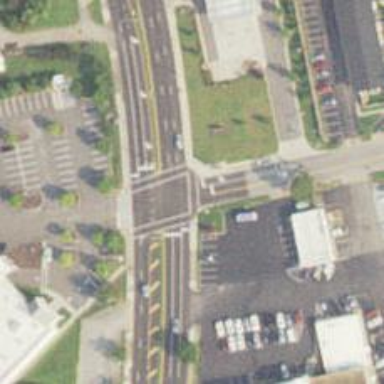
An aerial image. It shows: Footway with marked crossing lines.